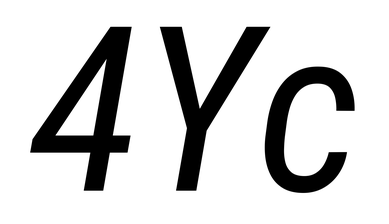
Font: Roboto-Italic_Condensed_Italic